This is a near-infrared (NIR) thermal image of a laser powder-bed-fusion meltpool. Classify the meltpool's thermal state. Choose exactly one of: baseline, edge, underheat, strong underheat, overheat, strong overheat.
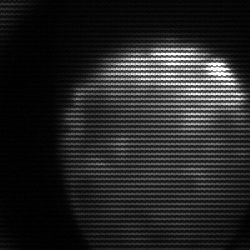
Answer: edge